Aerial crown-view tile of a tropical tree (Barro Colorado Island, Panama), acquired 20250317:
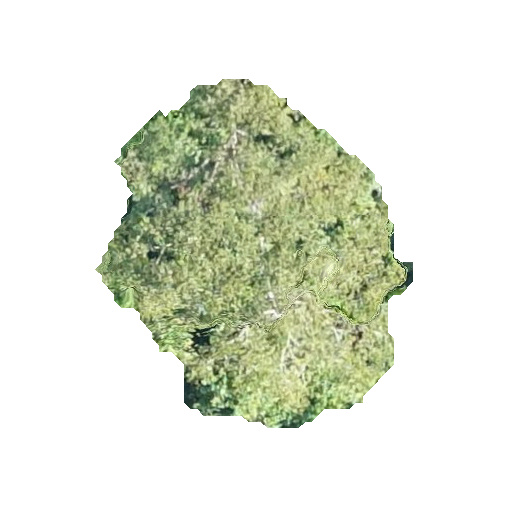
Species: Tachigali panamensis
GBIF accepted scientific name: Tachigali panamensis
Crown area: 111.113 m²